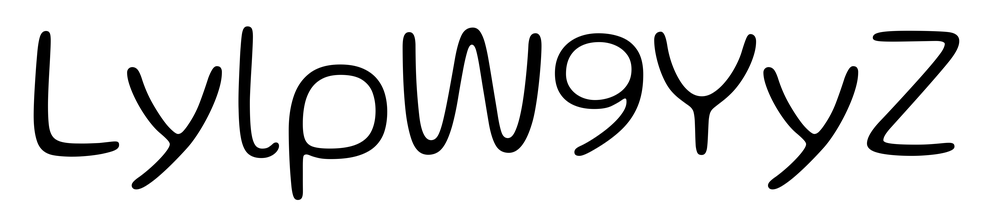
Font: Gluten_ExtraLight